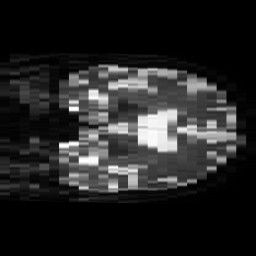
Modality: ADC
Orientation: coronal
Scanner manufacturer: philips
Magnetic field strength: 3 T
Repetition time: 4.146 s
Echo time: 0.06134 s